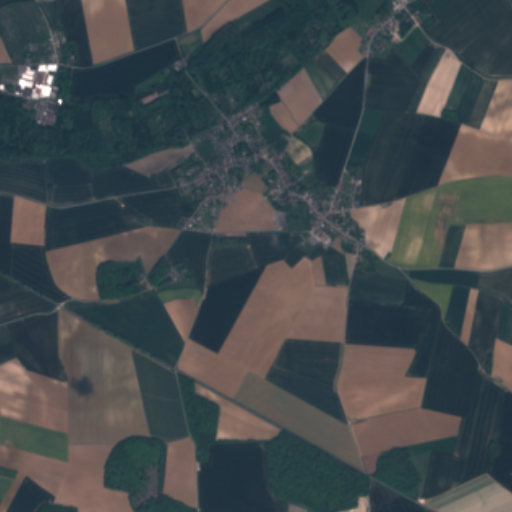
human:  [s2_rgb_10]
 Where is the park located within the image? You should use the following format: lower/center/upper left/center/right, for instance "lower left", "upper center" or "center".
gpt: The park is located in the upper center of the image.
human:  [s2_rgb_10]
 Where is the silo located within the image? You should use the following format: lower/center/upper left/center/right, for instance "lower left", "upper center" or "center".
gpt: The silo is located in the center of the image.
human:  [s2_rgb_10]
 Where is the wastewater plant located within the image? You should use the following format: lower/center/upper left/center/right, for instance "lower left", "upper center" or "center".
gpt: The wastewater plant is located in the upper left of the image.
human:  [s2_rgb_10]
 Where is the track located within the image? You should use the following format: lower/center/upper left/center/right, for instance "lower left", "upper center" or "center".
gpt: There is no track in the image.